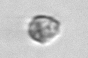
Label: coccolithophorid